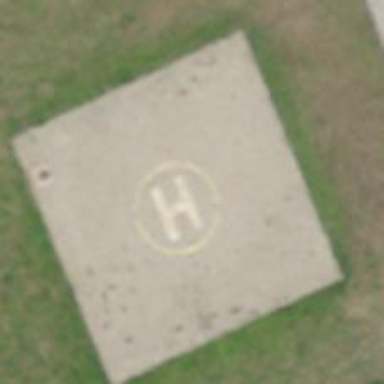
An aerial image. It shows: Image showing helipad at airport.